Question: I hope the title is accurate enough to portray the problem that I'm facing.
I have a 'div' (tried multiple different things: 'a', 'span', 'button', all face the same problem) that when it is clicked the onclick event will not fire, even though the css 'div:active' will be called.
This appears to be due to the fact that in the 'div:active' I set 'top: 6px' to make a "push down" sort of effect. The effect looks nice, it's just that sometimes, if you click towards the top of the element, or in the center for some reason, the div will appear to "move out" of the way and not call the onclick event.
I thought that a good solution would be to wrap the element in another div then, and attach the onclick event to that div. To my surprise though, the clicks didn't fire towards the top or the middle of the button still.
If I remove 'top: 6px' at the bottom of the 'div:active', the button works fine, it just doesn't have the same "pushed in" effect.
I'm finding it kind of difficult to explain, so here's a screenshot (the blue areas are where the onclick won't fire):

and here's the code for the initial attempt: <URL>
and the code for moving the onclick listener outside: <URL>
It's also worth noting that the middle and bottom blue areas appear to click fine in firefox, but not chrome or safari. The top blue area is still a problem.
Any fix or explanation to this strange behavior? Any guidance at all would be appreciated. Thank you.
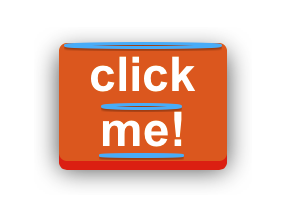
Answer: Might be because the browser gets confused when content moves during a click event. This usually happens because the user presses the mouse button then drags before releasing, but I suppose the same would be true if the content itself moved under the click location.
What happens if you use the mousedown/mouseup events instead of click?